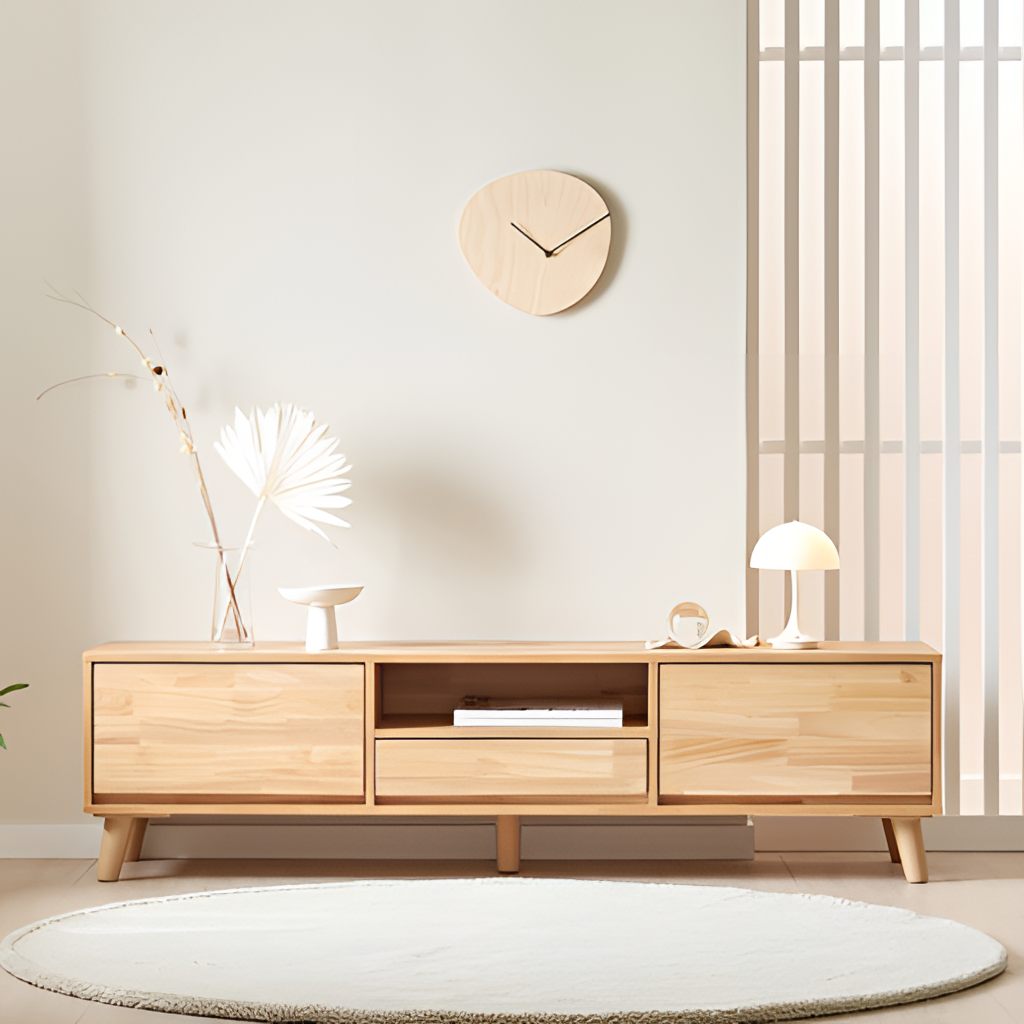
light wood wood sideboard, living room, Scandinavian, wood flooring, with plank pattern, paint wallpaper, with solid pattern